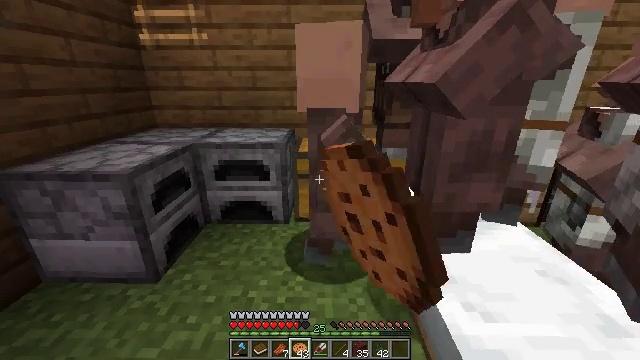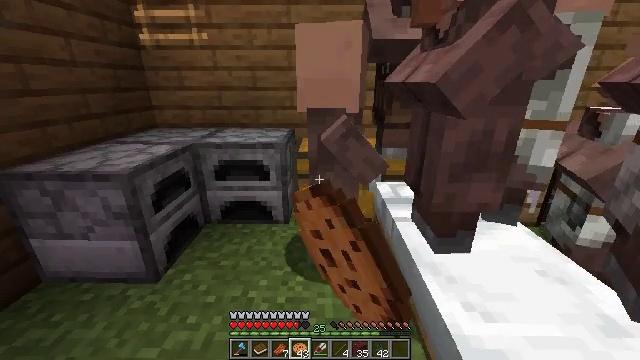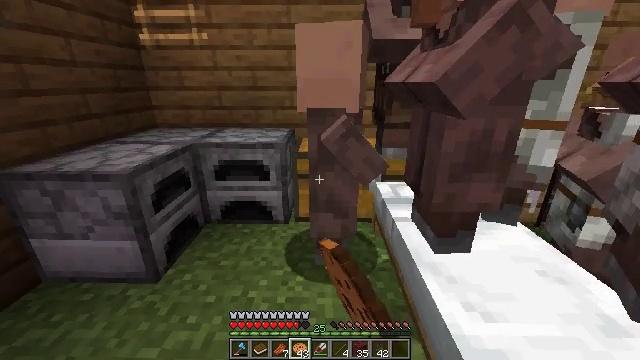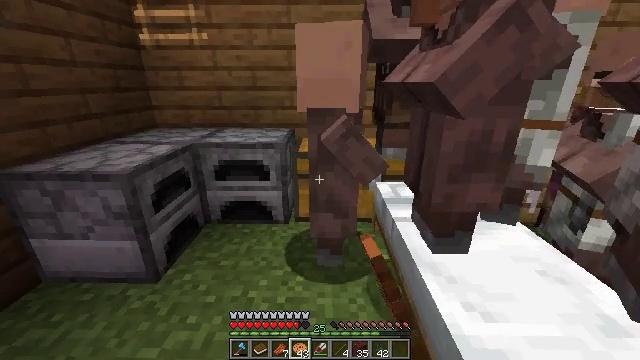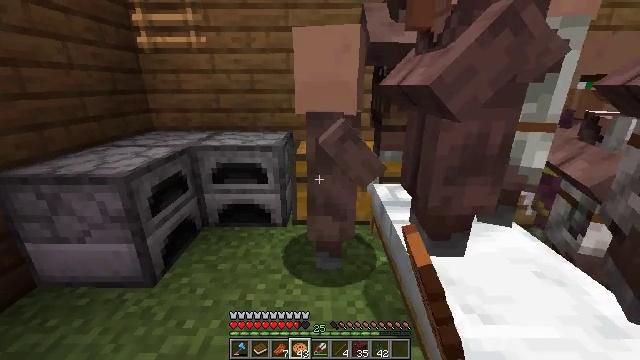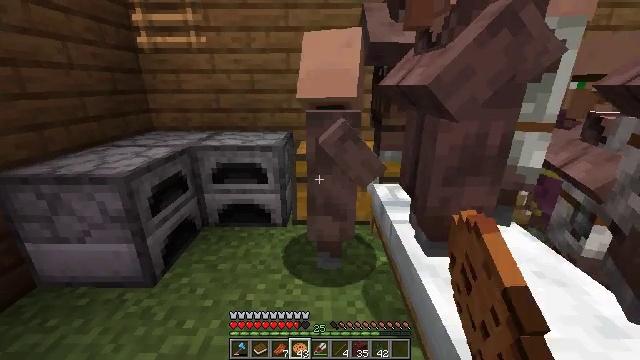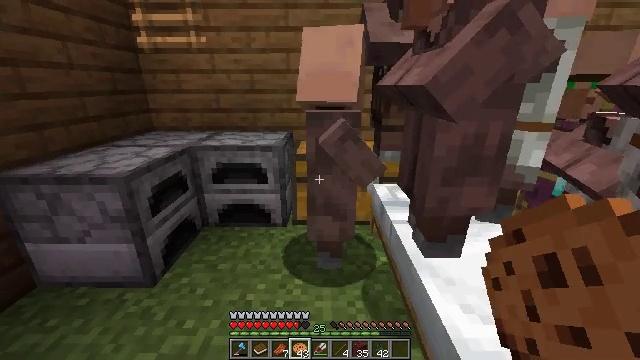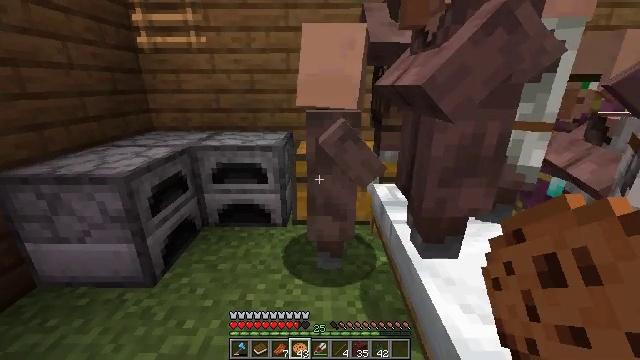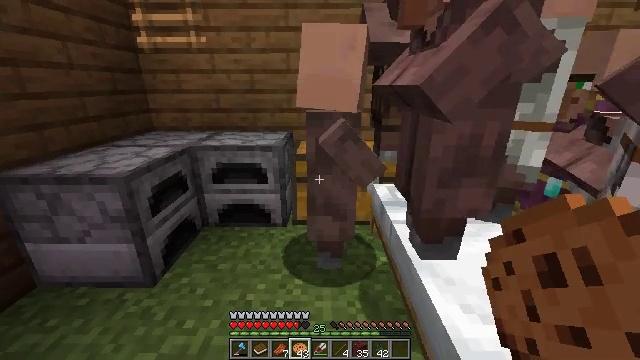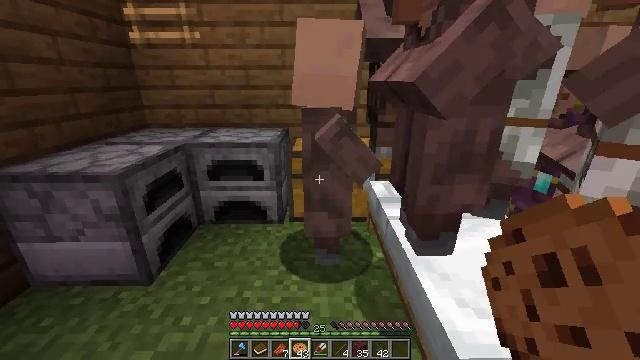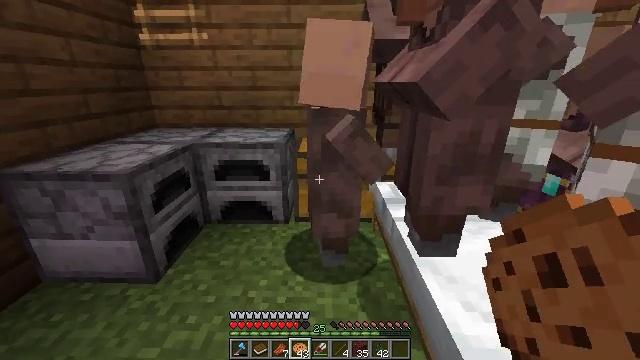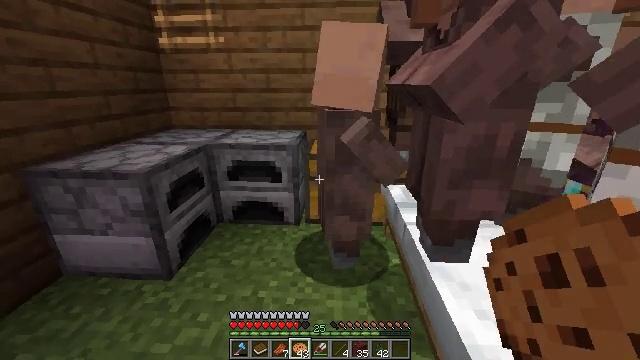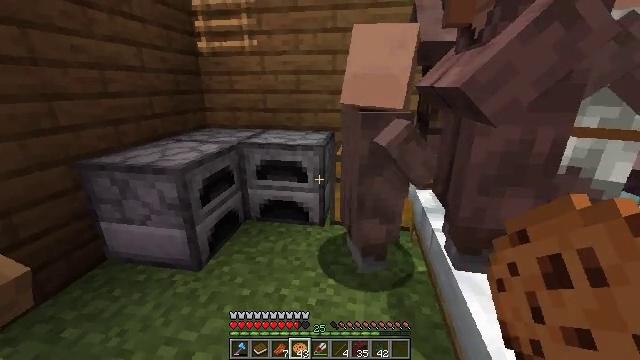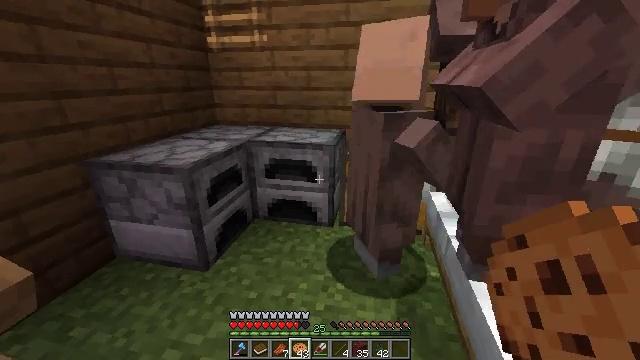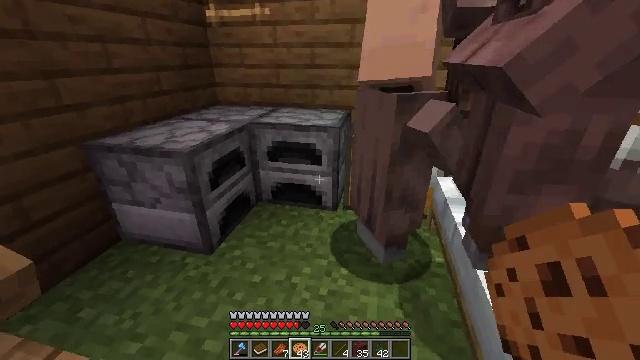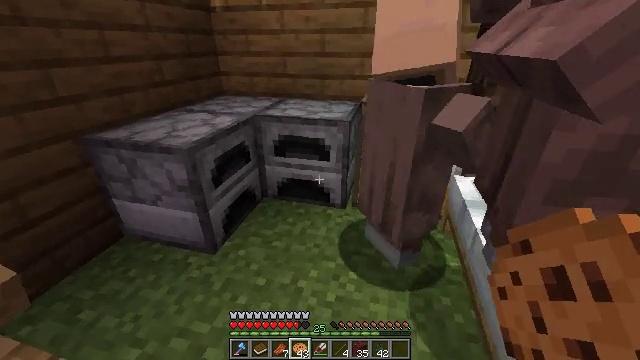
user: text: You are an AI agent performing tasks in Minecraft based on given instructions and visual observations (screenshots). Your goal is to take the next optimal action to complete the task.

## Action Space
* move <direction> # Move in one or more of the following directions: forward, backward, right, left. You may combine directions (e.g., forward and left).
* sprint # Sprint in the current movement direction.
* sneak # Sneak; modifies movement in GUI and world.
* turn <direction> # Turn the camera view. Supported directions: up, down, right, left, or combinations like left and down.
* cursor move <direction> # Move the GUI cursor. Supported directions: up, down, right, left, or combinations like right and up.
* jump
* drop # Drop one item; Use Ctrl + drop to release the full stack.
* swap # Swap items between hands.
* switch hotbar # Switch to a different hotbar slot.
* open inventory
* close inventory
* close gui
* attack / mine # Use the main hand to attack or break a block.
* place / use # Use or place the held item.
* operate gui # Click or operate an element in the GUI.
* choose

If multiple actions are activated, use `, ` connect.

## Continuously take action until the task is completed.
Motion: motion action
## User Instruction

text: Use the crafting table to craft a bow.
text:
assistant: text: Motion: use / place
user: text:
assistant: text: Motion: no_op
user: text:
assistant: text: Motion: no_op
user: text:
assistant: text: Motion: no_op
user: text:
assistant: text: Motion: no_op
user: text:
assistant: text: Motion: no_op
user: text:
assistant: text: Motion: no_op
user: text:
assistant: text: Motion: no_op
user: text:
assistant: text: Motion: no_op
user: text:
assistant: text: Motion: turn left
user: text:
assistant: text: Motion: turn left
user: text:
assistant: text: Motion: turn left
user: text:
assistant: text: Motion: move forward, turn left
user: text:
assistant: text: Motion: move forward, turn down
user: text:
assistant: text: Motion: move forward, turn left and down
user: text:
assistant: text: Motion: move forward, turn down
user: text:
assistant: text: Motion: move forward, turn down
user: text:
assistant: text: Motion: move forward
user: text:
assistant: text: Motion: move forward, sprint
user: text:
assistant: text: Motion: move forward, sprint, jump
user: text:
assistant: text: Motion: move forward, sprint, turn right and down, jump
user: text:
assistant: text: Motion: move forward, sprint, turn right and down, jump
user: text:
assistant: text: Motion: move forward, sprint, turn right and down, jump
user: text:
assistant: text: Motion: move forward, sprint, turn right and down
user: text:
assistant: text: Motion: move forward, turn right and down
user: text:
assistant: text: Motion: turn right and down, use / place
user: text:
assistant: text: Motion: turn right and up, use / place
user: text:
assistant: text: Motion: turn right and up, use / place
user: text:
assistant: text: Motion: turn right
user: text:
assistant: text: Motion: turn right